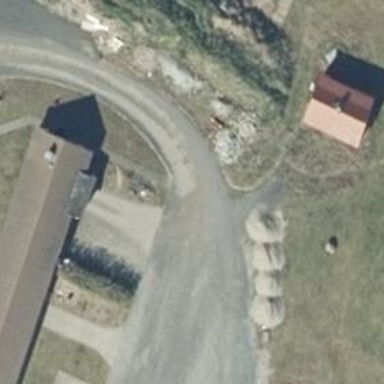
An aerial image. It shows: Concrete driveway.